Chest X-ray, PA view. Patient: 43 years old, sex M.
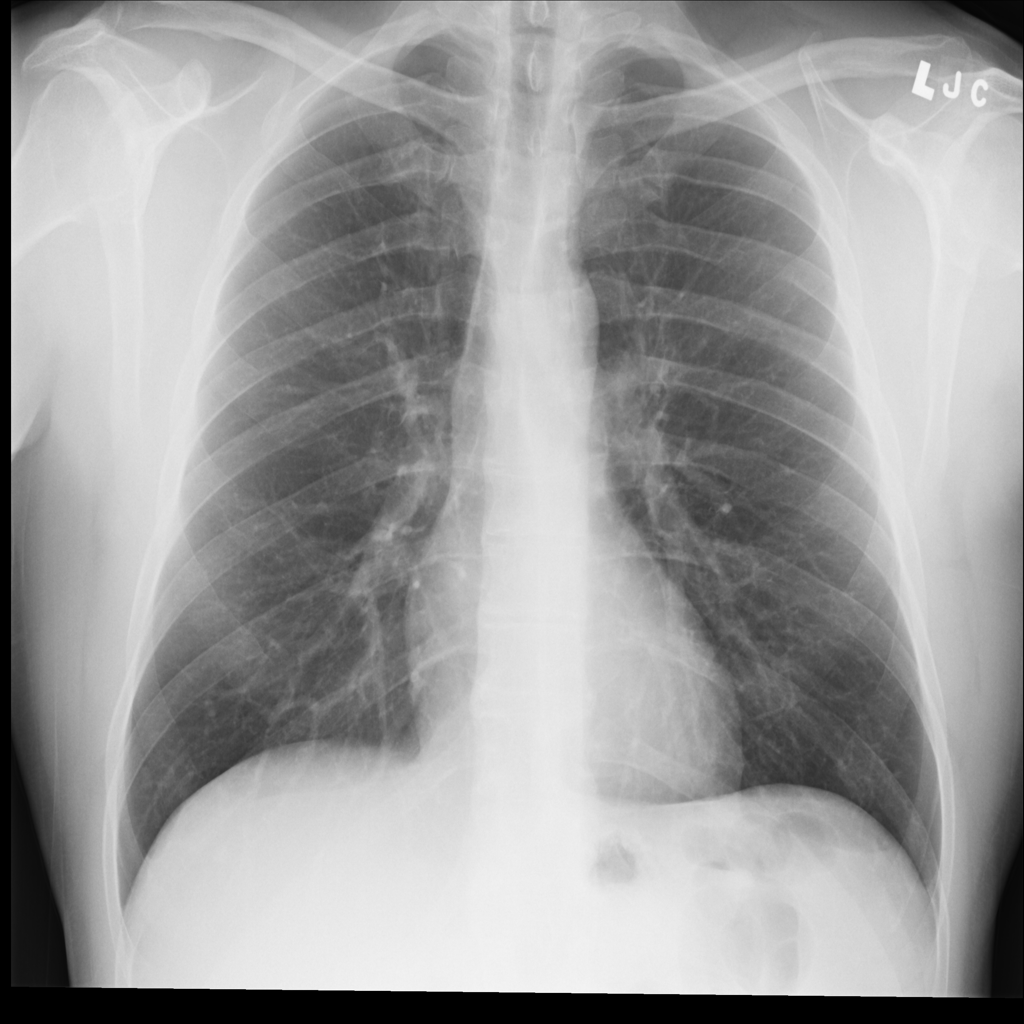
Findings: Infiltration